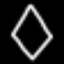
Label: diamond